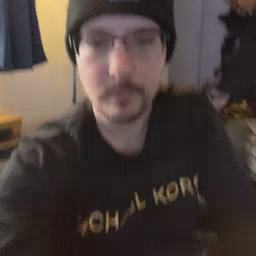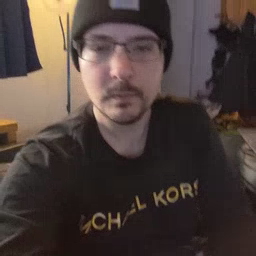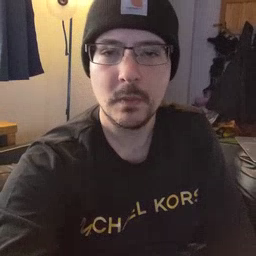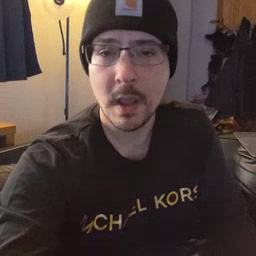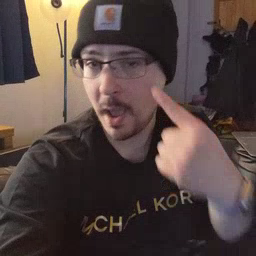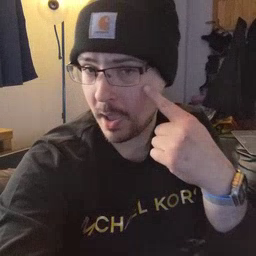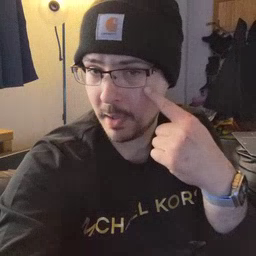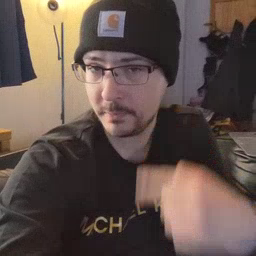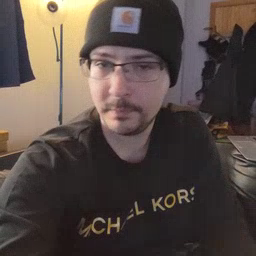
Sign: eye